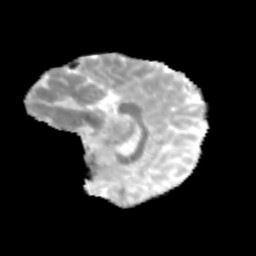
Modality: MD
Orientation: sagittal
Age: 11
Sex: male
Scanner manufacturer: siemens
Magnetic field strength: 3 T
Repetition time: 3.8 s
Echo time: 0.07 s